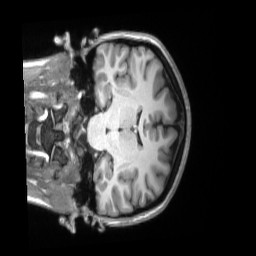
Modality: T1w
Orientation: coronal
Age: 21
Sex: female
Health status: ill
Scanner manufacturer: siemens
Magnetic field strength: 3 T
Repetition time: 2.2 s
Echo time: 0.00157 s